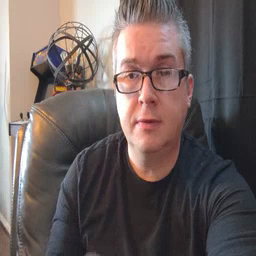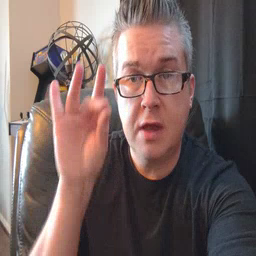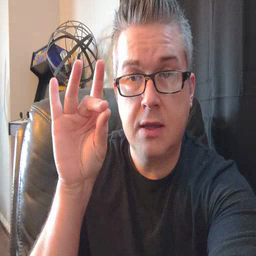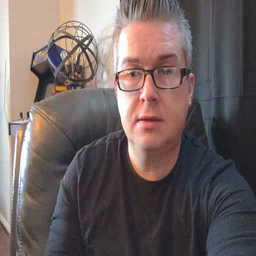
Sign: find